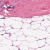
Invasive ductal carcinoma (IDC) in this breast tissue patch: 0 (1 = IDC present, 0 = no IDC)